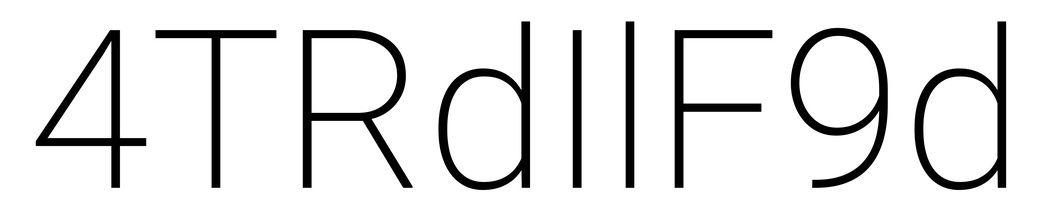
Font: Roboto_ExtraLight